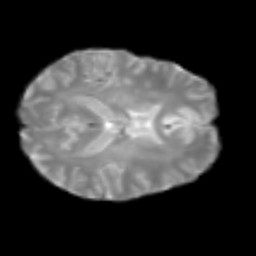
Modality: T2w
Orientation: axial
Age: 24
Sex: female
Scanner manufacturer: siemens
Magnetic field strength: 3 T
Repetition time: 2.3 s
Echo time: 0.085 s